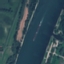
Land use / land cover: River